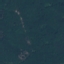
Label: Forest